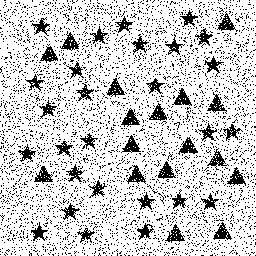
Squares: 0
Triangles: 17
Stars: 27
Total shapes: 44